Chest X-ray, PA view. Patient: 51 years old, sex F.
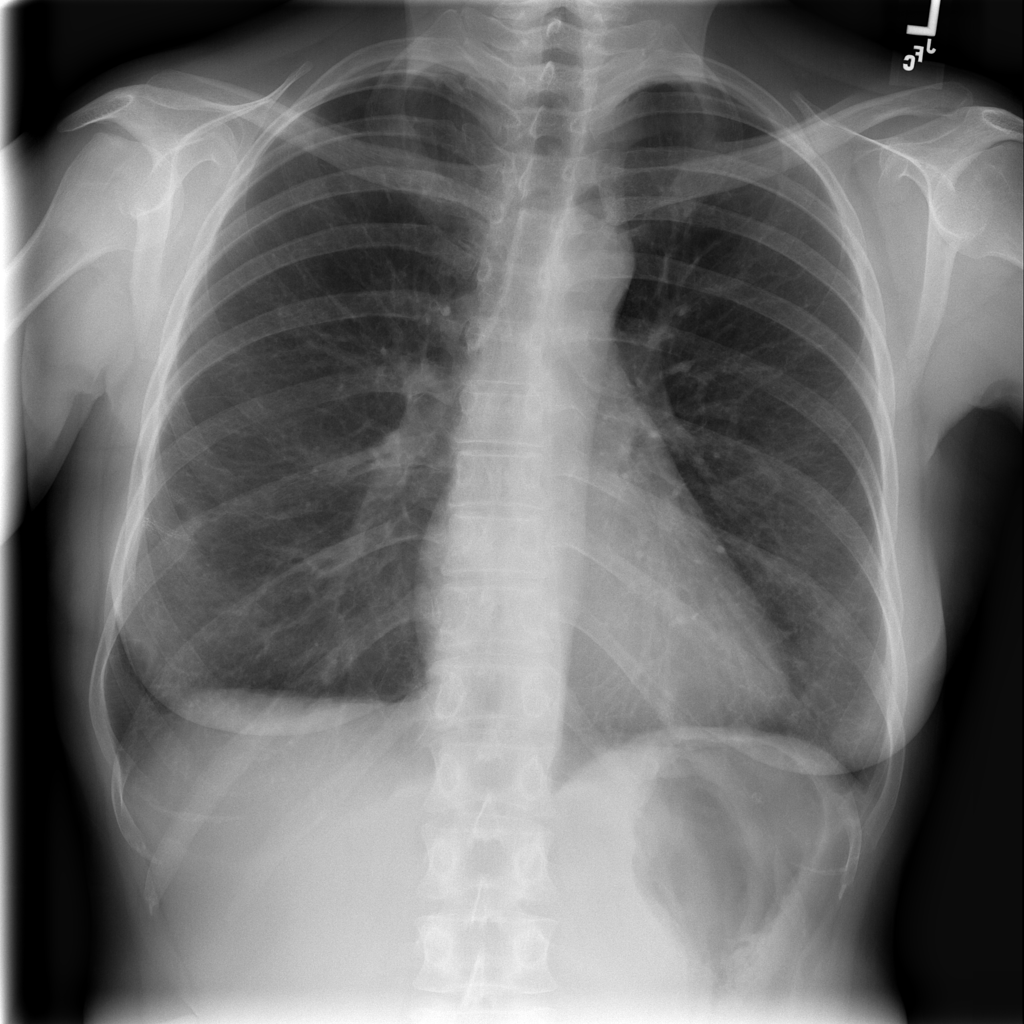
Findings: No Finding